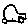
Label: car